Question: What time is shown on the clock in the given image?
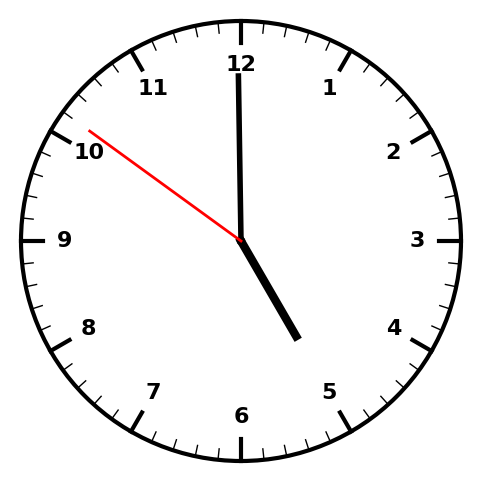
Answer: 04:59:51